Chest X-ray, AP view. Patient: 27 years old, sex F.
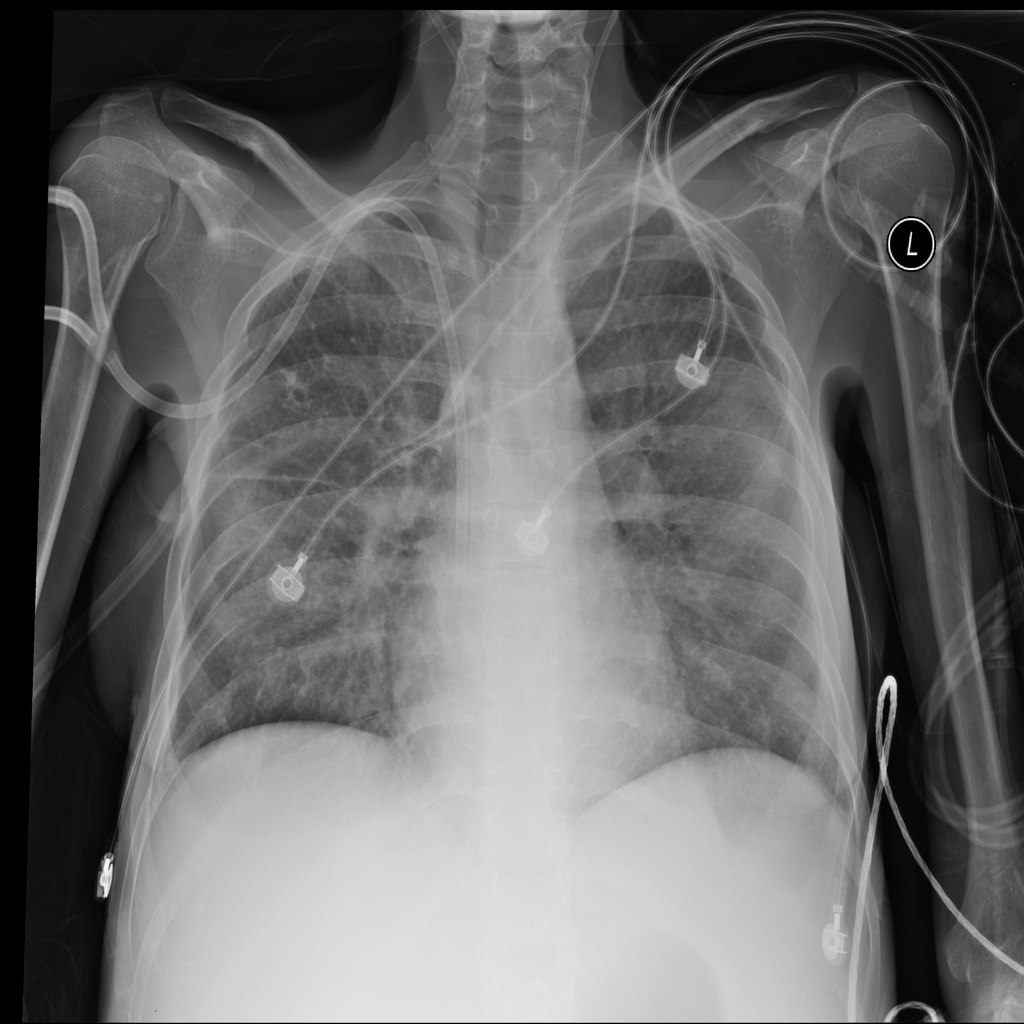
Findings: No Finding